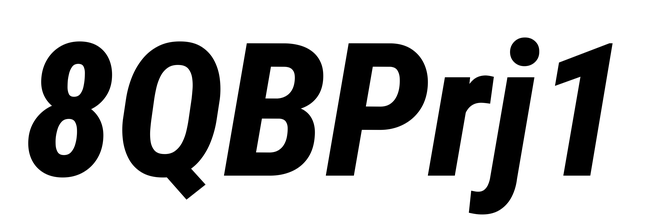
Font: Roboto-Italic_Condensed_ExtraBold_Italic